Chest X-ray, PA view. Patient: 55 years old, sex F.
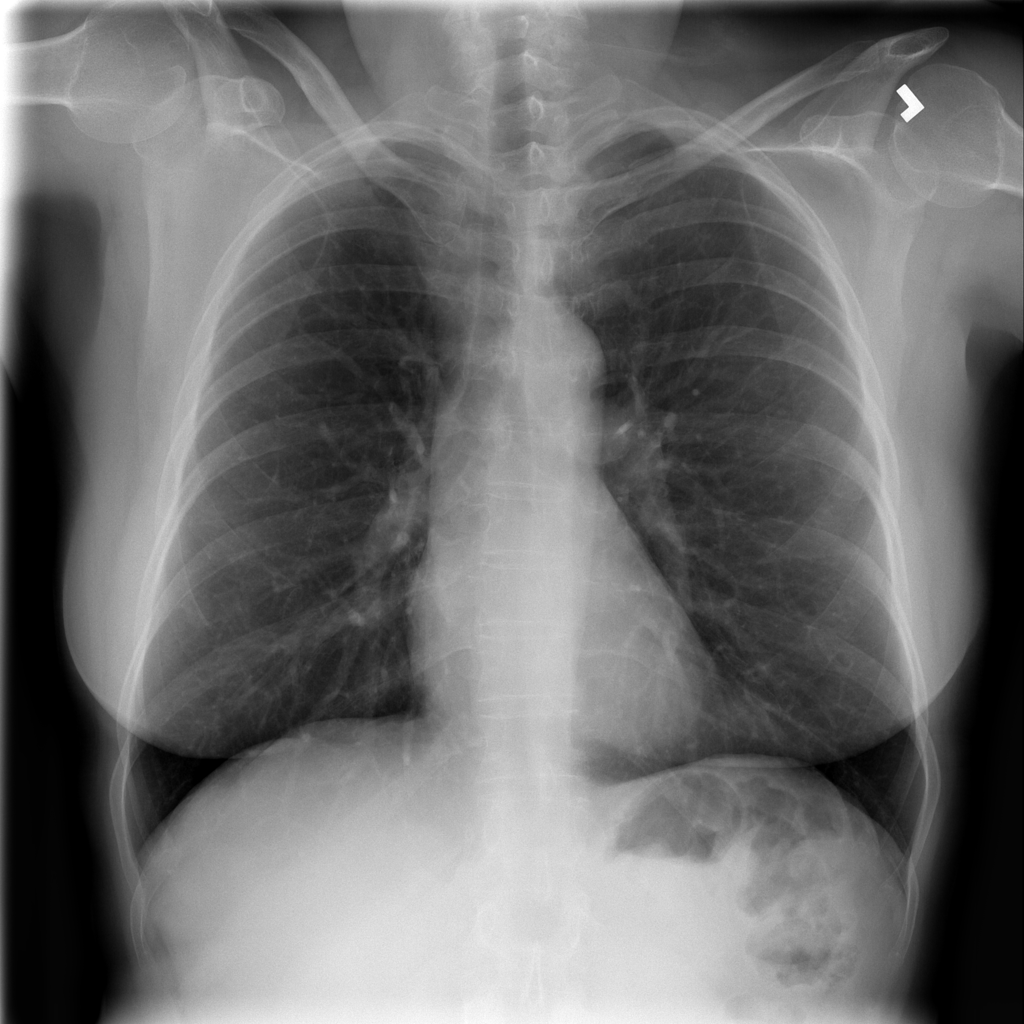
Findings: No Finding